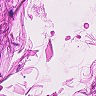
Metastatic tissue present: no